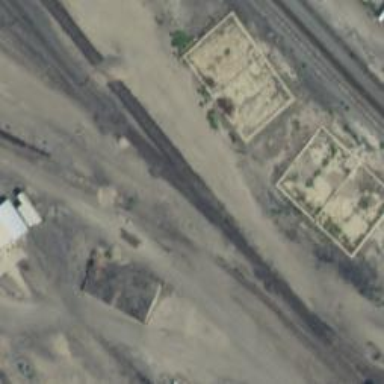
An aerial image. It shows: Railway yard.